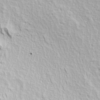
Label: not_dusty